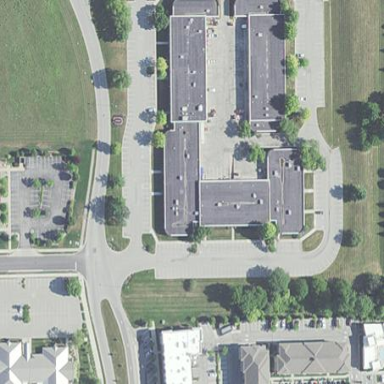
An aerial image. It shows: Commercial building.